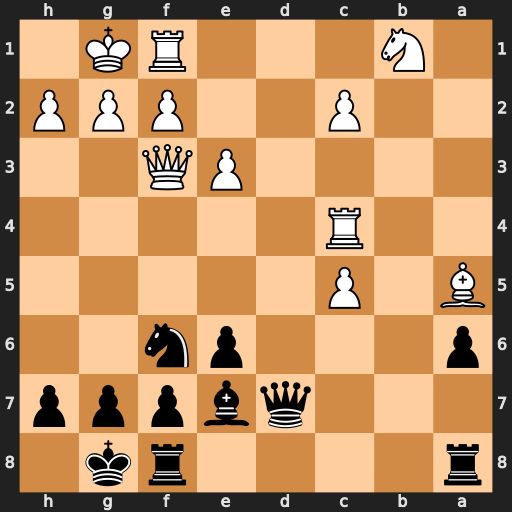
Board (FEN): r4rk1/3qbppp/p3pn2/B1P5/2R5/4PQ2/2P2PPP/1N3RK1
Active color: b
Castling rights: -
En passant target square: -
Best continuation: Qb5 Nd2 Qxa5